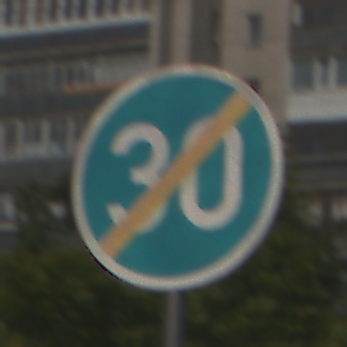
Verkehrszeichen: EndeMindestgeschwindigkeit
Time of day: Midday
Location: Outdoor (Urban)
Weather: Clear
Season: NotSpecified
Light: Natural